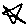
Label: star